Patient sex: F
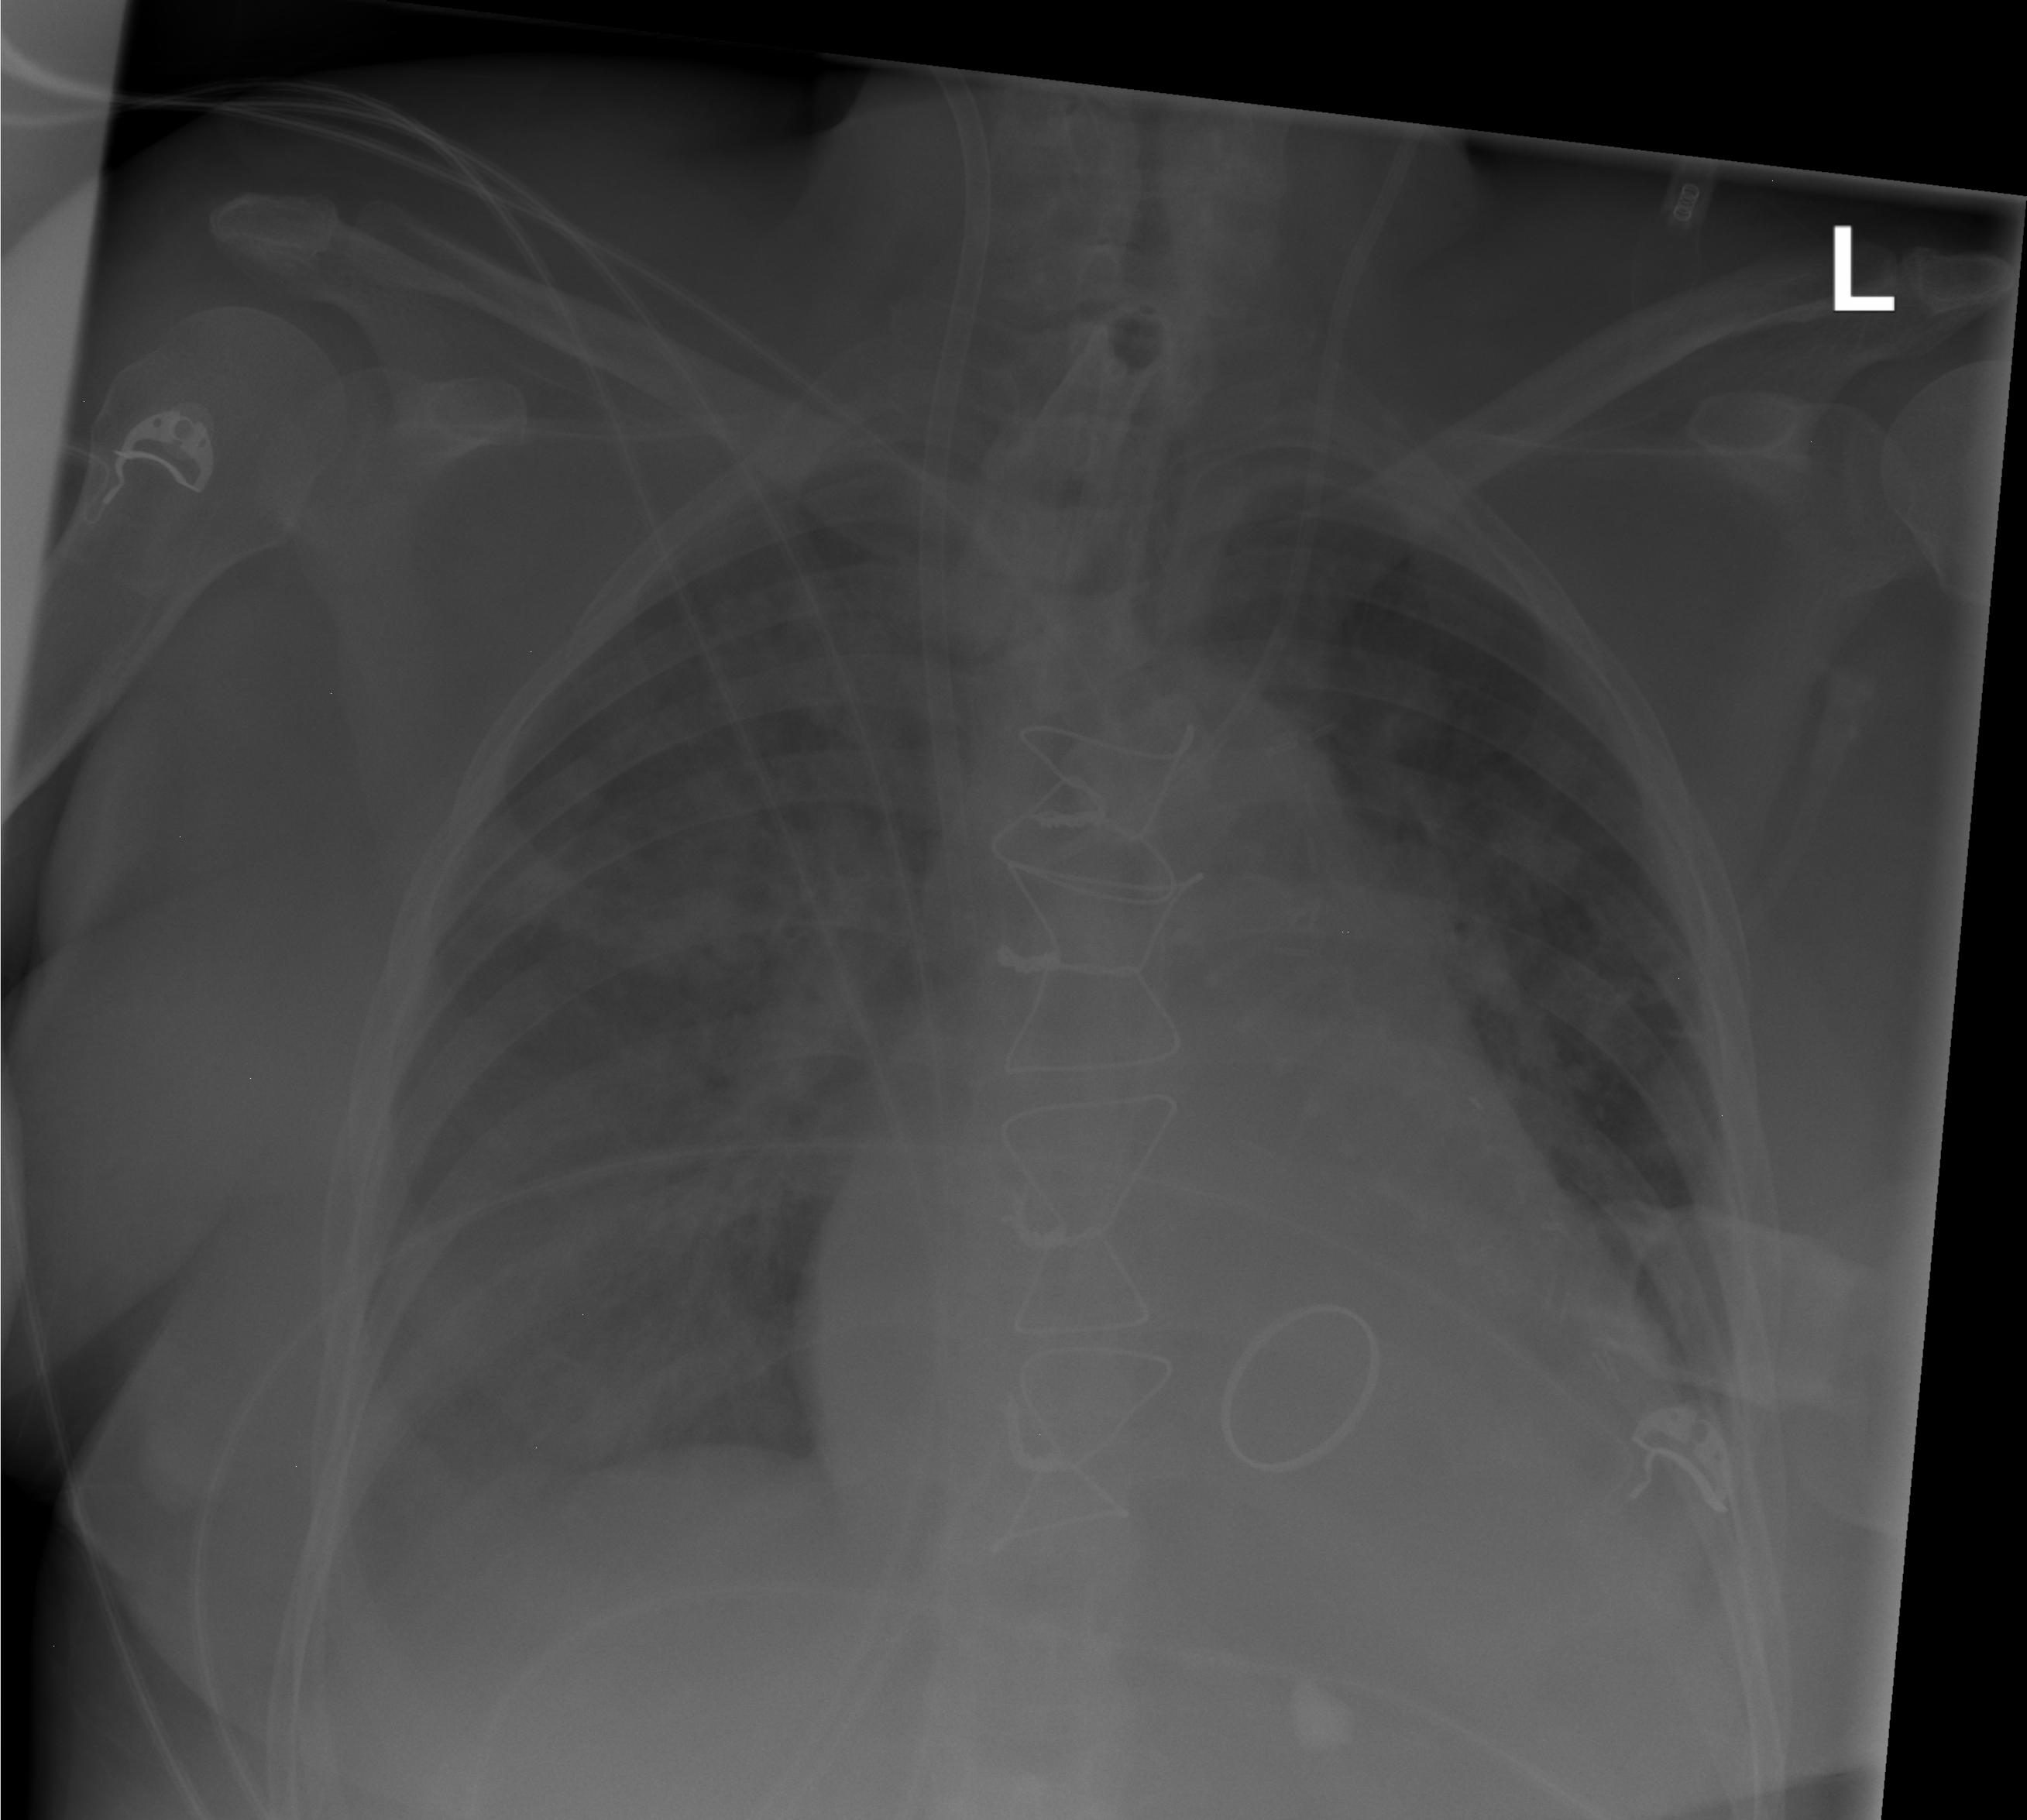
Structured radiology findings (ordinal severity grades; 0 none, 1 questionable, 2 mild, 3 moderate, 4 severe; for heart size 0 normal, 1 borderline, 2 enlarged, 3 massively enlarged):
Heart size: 2
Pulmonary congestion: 0
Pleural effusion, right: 0
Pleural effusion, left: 0
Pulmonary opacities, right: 3
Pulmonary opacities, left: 2
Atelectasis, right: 2
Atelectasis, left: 2